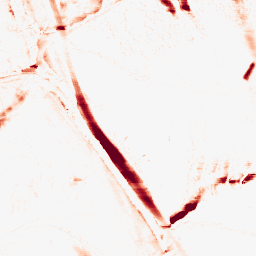
Category: morphological
Decomposition family: morphological_ellipse
Decomposition parameters: operation: opening
width: 5
height: 20
Upsampling method: sinc_blackman
Upsampling parameters: scale: 2
kernel_size: 16
Upsampling scale: 2